【题型】选择题　【知识点】立体几何　【难度】easy
如图组合体是由正四棱锥$P-ABCD$与正四棱台$A_1B_1C_1D_1-ABCD$组合而成，$PA=AB=2AA_1=2A_1B_1$，则$PA$与$BB_1$所成角的余弦值为（\quad）

\vspace{0.5em}
\noindent A．$\dfrac{1}{2}$ \qquad B．$\dfrac{\sqrt{2}{2}$ \qquad C．$\dfrac{\sqrt{3}{3}$ \qquad D．$\dfrac{\sqrt{3}{2}$
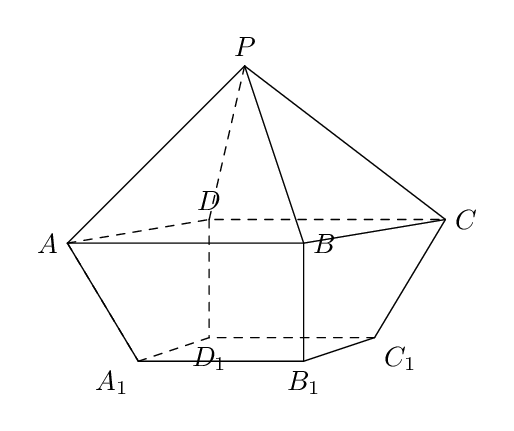
【解答】
\noindent \textbf{【答案】}A

\vspace{0.5em}
\noindent \textbf{【分析】}根据已知，将几何体补全为正八面体$P-ABCD-Q$，得到$BB_1\parallel PD$且$\angle APD=60^\circ$，即可确定异面直线的夹角.

\vspace{0.5em}
\noindent \textbf{【详解】}延长$AA_1$，$BB_1$，$CC_1$，$DD_1$交于$Q$，易知：$AQ=BQ=AB$，

\vspace{0.5em}
\noindent 故$P-ABCD-Q$是正八面体，故$BB_1\parallel PD$，$\angle APD=60^\circ$，
\noindent $\angle APD$即为所求异面直线所成角，余弦值为$\dfrac{1}{2}$.
\noindent 故选：A
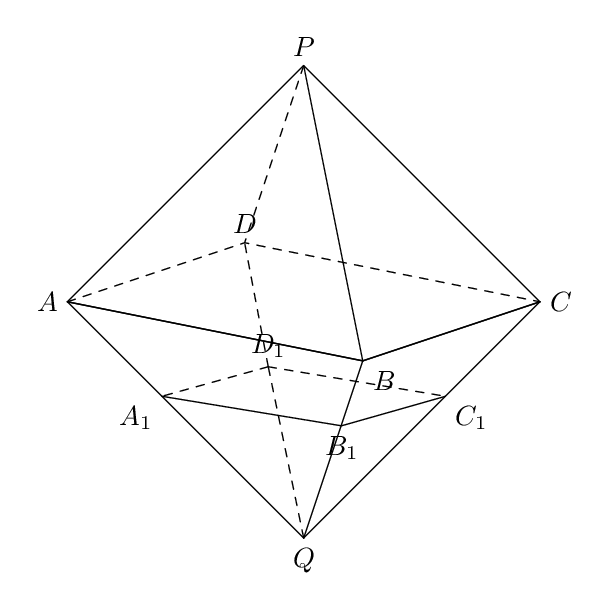